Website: macys
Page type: customer-info-address
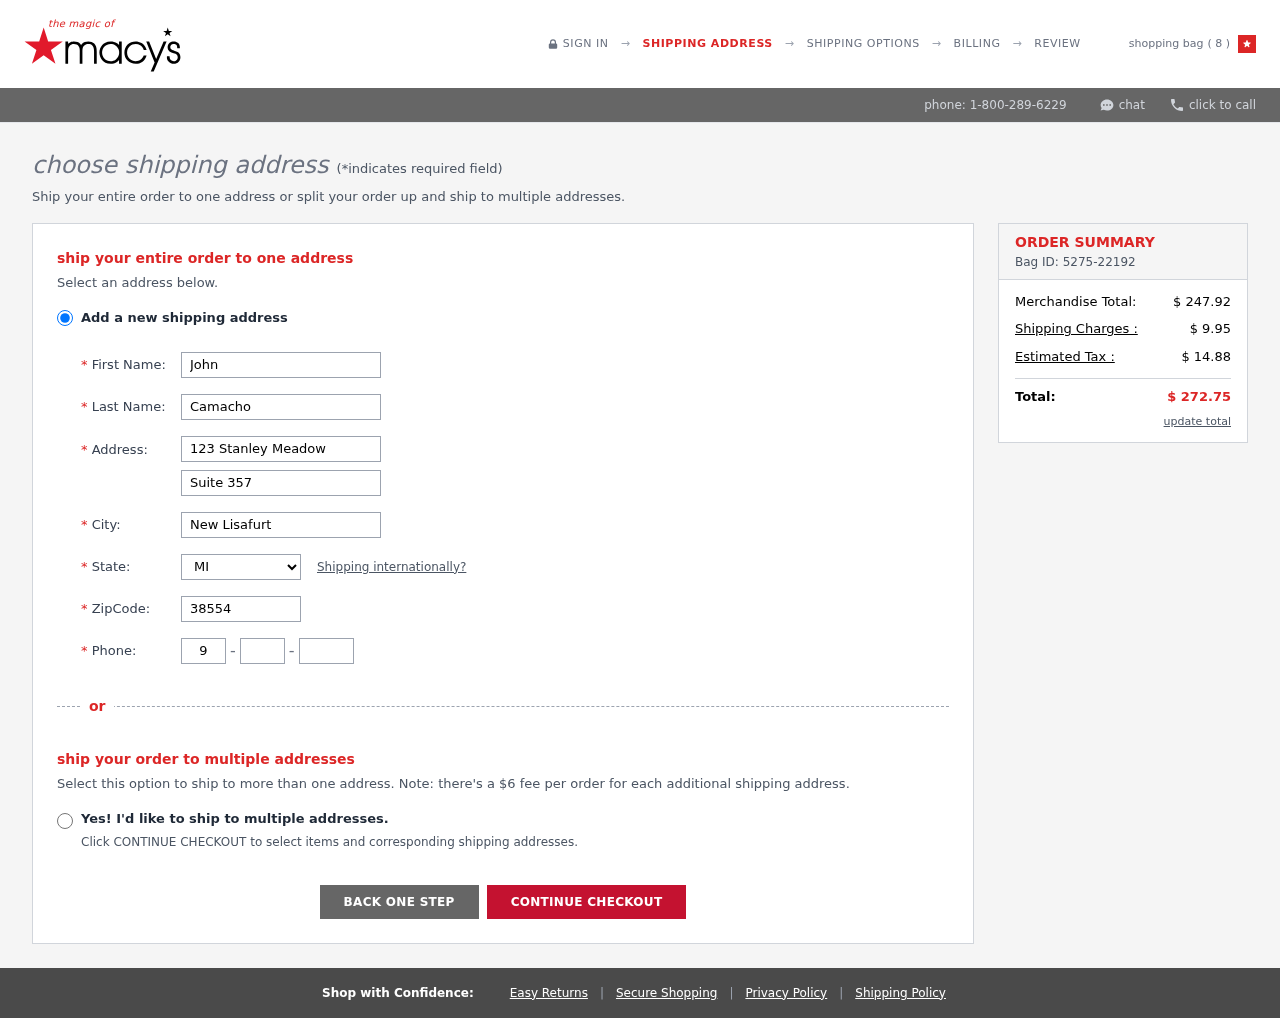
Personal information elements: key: PII_CITY
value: New Lisafurt
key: PII_FIRSTNAME
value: John
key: PII_LASTNAME
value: Camacho
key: PII_PHONE_AREA
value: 984
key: PII_PHONE_PREFIX
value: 376
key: PII_PHONE_SUFFIX
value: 4803
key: PII_POSTCODE
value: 38554
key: PII_STATE_ABBR
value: MI
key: PII_STREET
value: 123 Stanley Meadow
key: PII_STREET2
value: Suite 357
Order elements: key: ORDER_NUM_ITEMS
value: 8
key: ORDER_ID
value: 5275-22192
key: ORDER_SUBTOTAL
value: $ 247.92
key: ORDER_SHIPPING_COST
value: $ 9.95
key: ORDER_TAX
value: $ 14.88
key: ORDER_TOTAL
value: $ 272.75